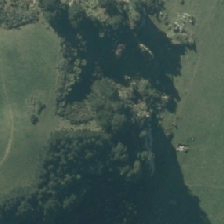
Land cover: harvested_forest